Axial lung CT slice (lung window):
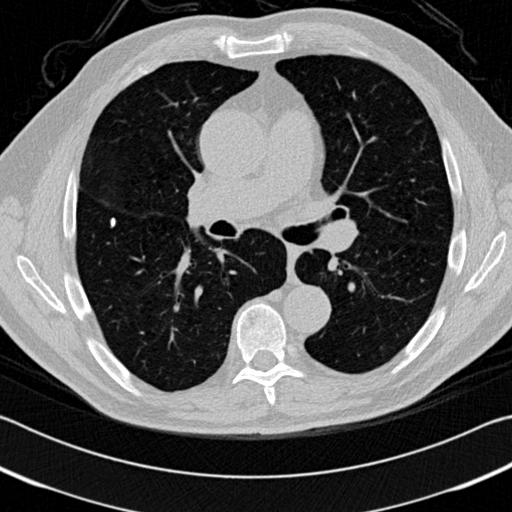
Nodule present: yes
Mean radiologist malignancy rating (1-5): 1